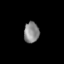
Tissue: skin
Cell type: Epithelial cells
Senescence score: 0.2841
Nuclear area (px): 306
Mean DAPI intensity: 137.474